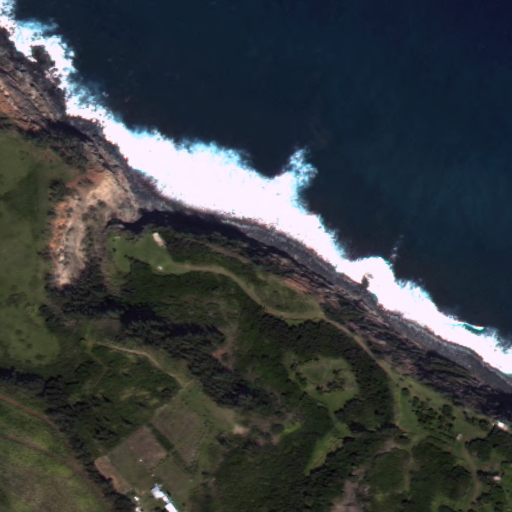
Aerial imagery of cape in Hawaii named Kuiaha Point containing only unknown